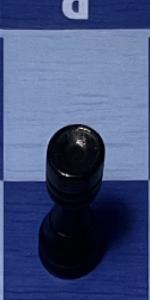
Label: Rook_Black